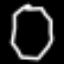
Label: octagon